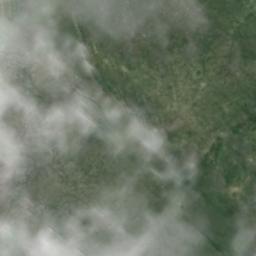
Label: cloud